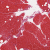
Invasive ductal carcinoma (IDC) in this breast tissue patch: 0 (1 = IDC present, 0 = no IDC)